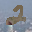
Label: 2